Question: I have spent many hours so far trying to upload a Neo4j database to GitHub from the command line using LFS. After creating the local repository with 'git init' and commiting for the first time, I'm having troubles in the push.
If I am not mistaken, there is only one file with size over 100MB, one of the database core files. Therefore, since there is only one huge file, I used the command 'git lfs track "/data/databases/graph.db/neostore.transaction.db.0"' (with and without the initial '/' in the path). I have also tried 'git lfs track "*.db"', 'git lfs track "/data/databases/graph.db/*"' and manual editions of .gitattributes, but none of these methods worked. The error is the following:

LFS seems to be not uploading that file in spite of the instructions to do so. My LFS version is 2.7.2, so this is not about an outdated version. What am I missing?
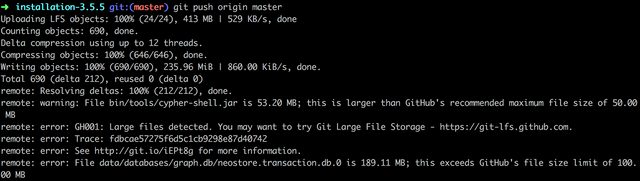
Answer: While you may have updated your 'master' branch to track the large file in Git LFS as of the latest revision, there is likely still history that contains the large file as a plain Git object. GitHub will not let you upload any blob larger than 100 MB anywhere in your history.
In order to fix this, you'll need to rewrite the history. You can use 'git lfs migrate import' to do that, like so:
'''
git lfs migrate import --everything --include="*.db.0"
'''
That will rewrite the history of your entire project, including all branches and tags, so that in all revisions that file is a Git LFS file. You can see the configuration options you can use in <URL>.
As a note, Git, even with Git LFS, is generally not a good tool to handle compiled, built assets like databases. The general recommendation is that if database contents are required (say, for tests), that a source format for the database is included in the repository and the database itself is built as a build or test step if that's necessary. Doing so may or may not make your file small enough that Git LFS is not needed.